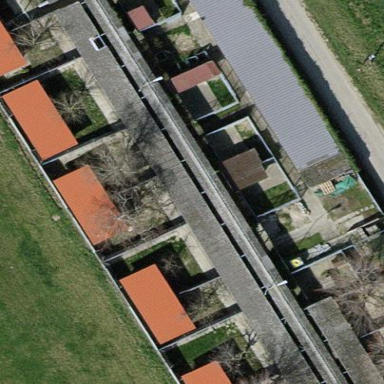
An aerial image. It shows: Animal shelter housed in building.